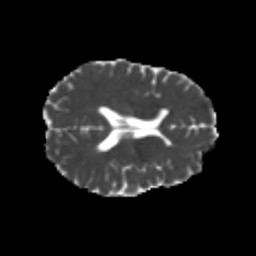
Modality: MD
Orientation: axial
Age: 23
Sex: female
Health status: healthy
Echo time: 0.074 s